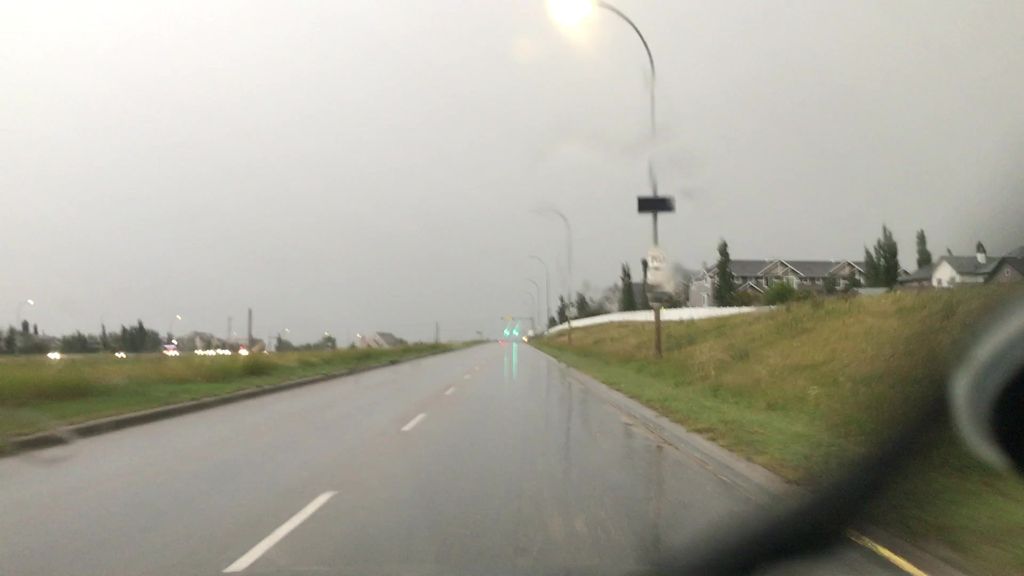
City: edmonton